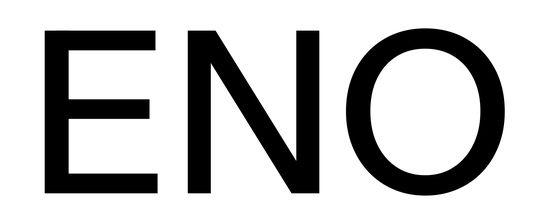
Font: InstrumentSans_Medium